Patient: sex M, age 65
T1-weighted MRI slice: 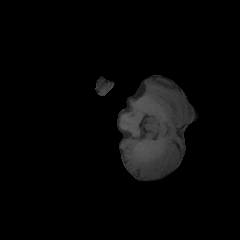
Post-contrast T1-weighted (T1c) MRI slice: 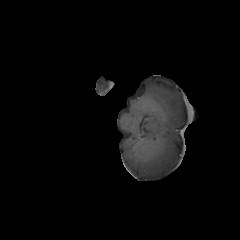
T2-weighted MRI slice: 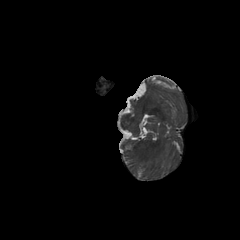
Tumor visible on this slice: no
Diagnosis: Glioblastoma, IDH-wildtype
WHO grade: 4